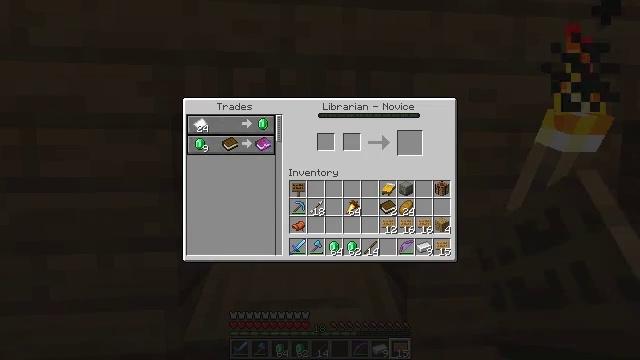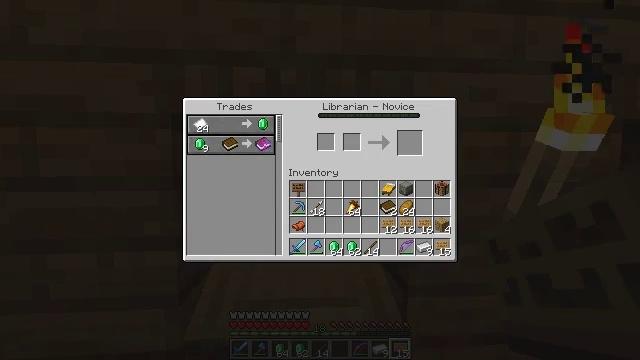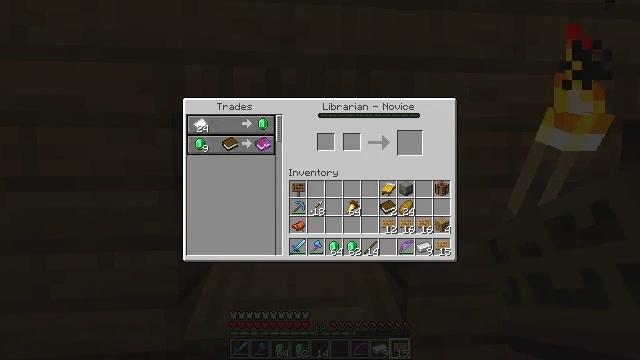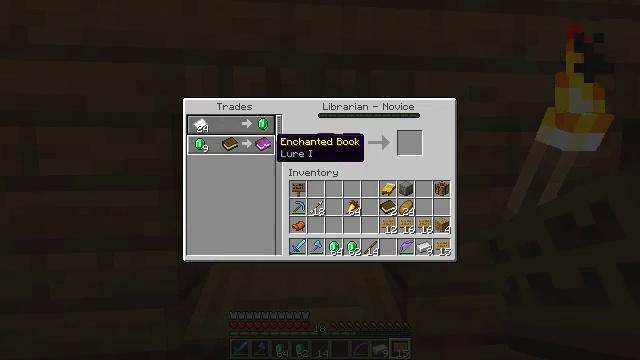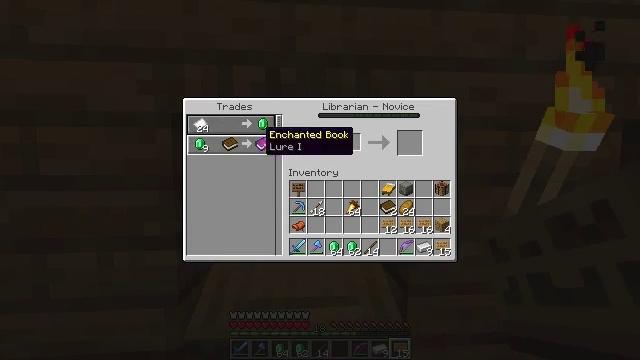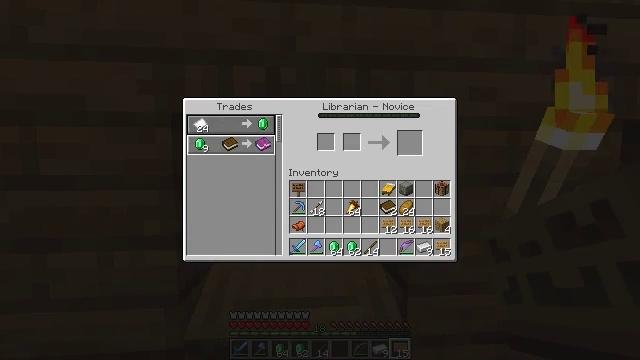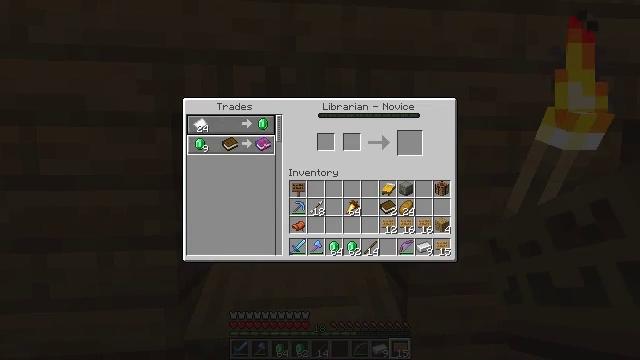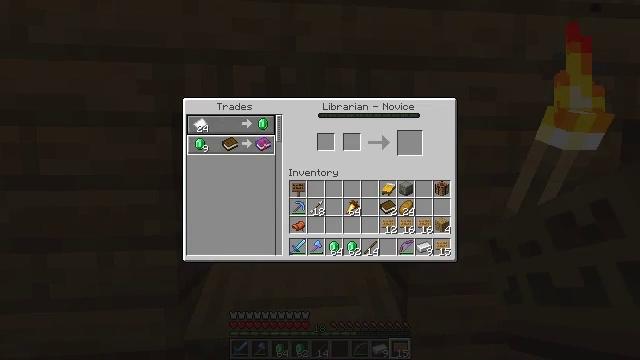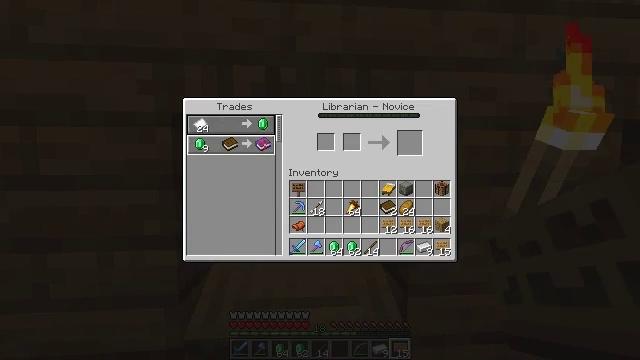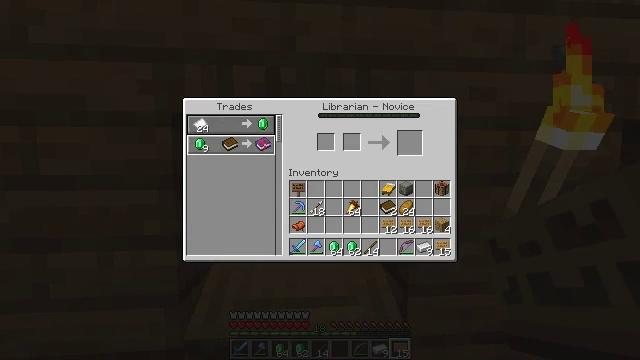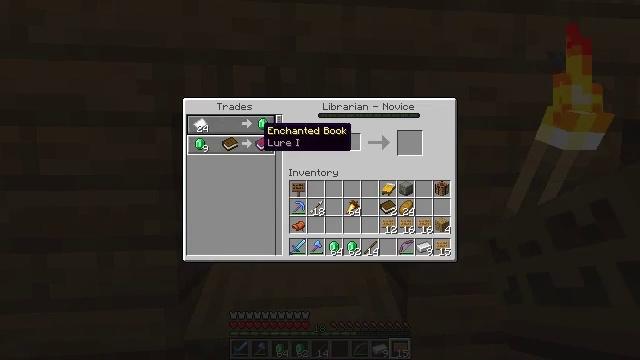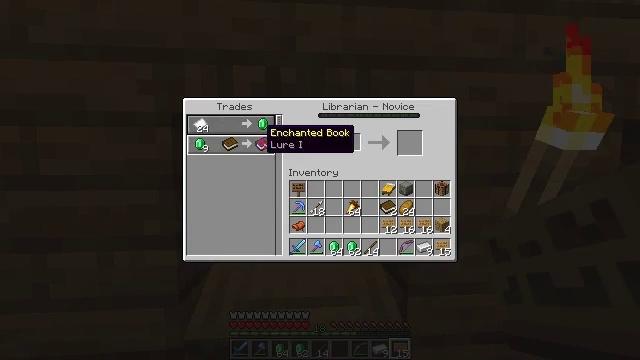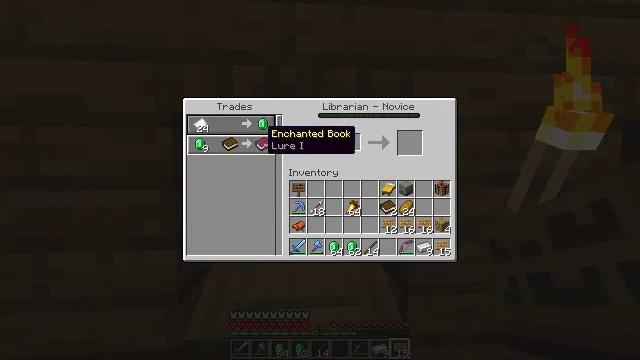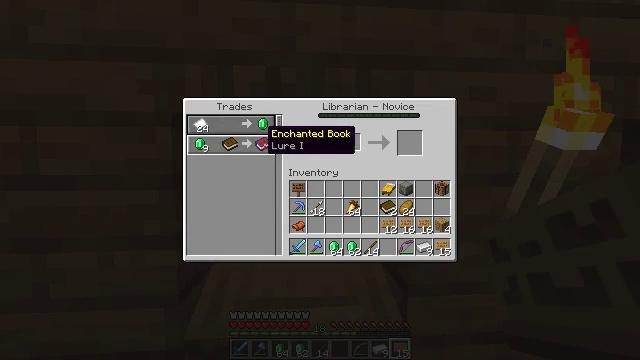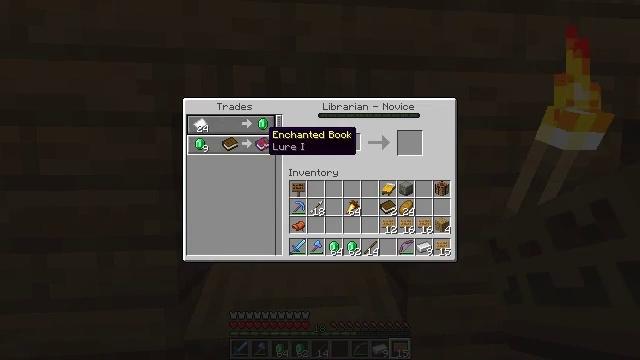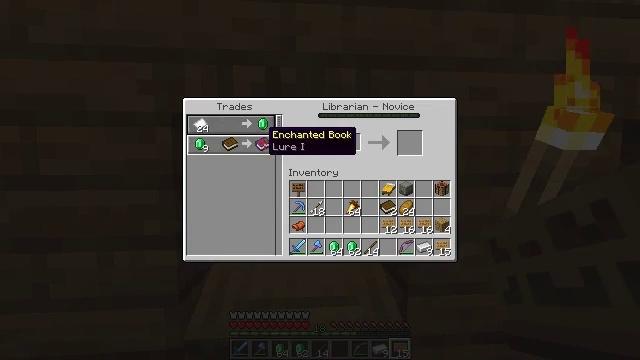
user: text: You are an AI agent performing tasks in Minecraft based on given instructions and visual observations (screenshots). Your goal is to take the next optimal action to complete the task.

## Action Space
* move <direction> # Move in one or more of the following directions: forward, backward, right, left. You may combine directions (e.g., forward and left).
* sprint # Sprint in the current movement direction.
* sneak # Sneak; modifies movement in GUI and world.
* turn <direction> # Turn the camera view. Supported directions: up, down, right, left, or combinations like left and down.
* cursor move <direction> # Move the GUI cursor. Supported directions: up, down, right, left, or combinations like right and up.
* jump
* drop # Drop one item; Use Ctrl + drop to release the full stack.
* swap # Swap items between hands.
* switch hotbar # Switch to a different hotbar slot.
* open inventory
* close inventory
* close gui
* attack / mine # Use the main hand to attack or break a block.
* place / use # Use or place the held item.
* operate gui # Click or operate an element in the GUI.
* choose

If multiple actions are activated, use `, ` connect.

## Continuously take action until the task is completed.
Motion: motion action
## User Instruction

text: Destroy the spruce wall sign to recycle it.
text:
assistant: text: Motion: cursor move left
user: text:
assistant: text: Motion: cursor move left and up
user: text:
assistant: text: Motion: cursor move left and up
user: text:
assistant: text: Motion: cursor move left
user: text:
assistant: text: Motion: cursor move left and up
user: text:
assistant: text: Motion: no_op
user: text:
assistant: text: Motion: no_op
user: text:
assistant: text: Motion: no_op
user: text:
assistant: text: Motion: no_op
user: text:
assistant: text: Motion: no_op
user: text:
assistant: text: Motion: no_op
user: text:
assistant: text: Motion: no_op
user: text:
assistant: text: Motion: no_op
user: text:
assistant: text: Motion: no_op
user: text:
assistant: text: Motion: no_op
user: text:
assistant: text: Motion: no_op
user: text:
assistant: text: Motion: no_op
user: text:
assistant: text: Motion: no_op
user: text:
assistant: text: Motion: no_op
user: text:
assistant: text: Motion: no_op
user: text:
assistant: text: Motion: no_op
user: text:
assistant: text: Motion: no_op
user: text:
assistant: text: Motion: close gui
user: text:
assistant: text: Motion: turn left and up
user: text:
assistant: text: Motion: turn left
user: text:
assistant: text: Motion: no_op
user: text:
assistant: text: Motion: no_op
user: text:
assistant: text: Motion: move left
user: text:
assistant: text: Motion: move left, turn left
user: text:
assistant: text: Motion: move left